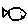
Label: fish